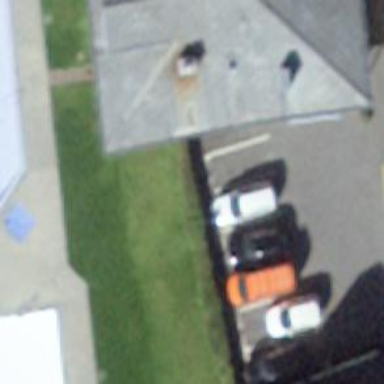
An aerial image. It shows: Parking area with surface.